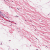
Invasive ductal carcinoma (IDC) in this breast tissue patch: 0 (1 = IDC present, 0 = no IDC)